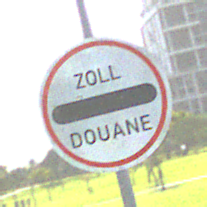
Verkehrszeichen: Zollstelle
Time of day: MorningAfternoon
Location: Outdoor (Suburban)
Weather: PartlyCloudy
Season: NotSpecified
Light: Natural